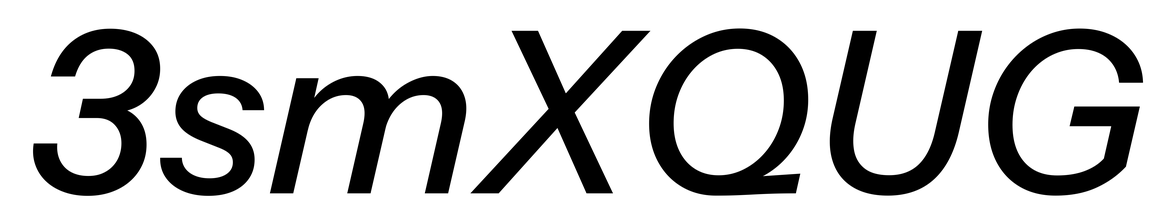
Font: InstrumentSans-Italic_Medium_Italic